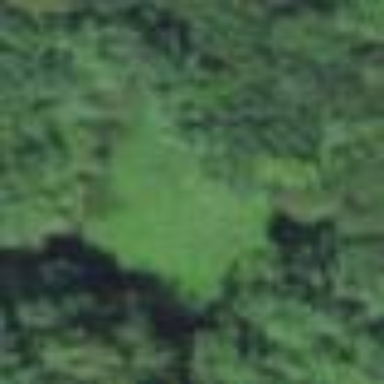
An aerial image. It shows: Swamp in wetland area.